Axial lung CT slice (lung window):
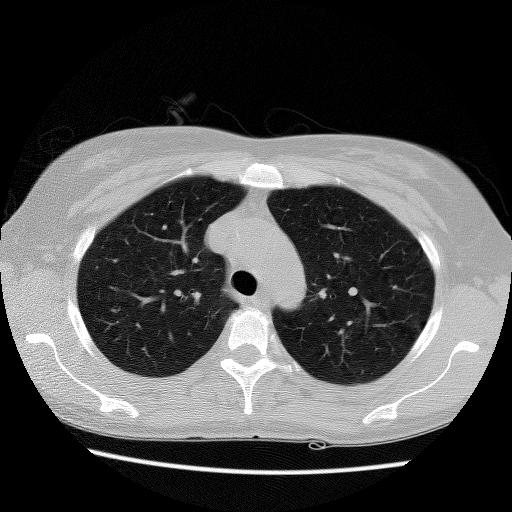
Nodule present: no